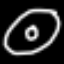
Label: donut